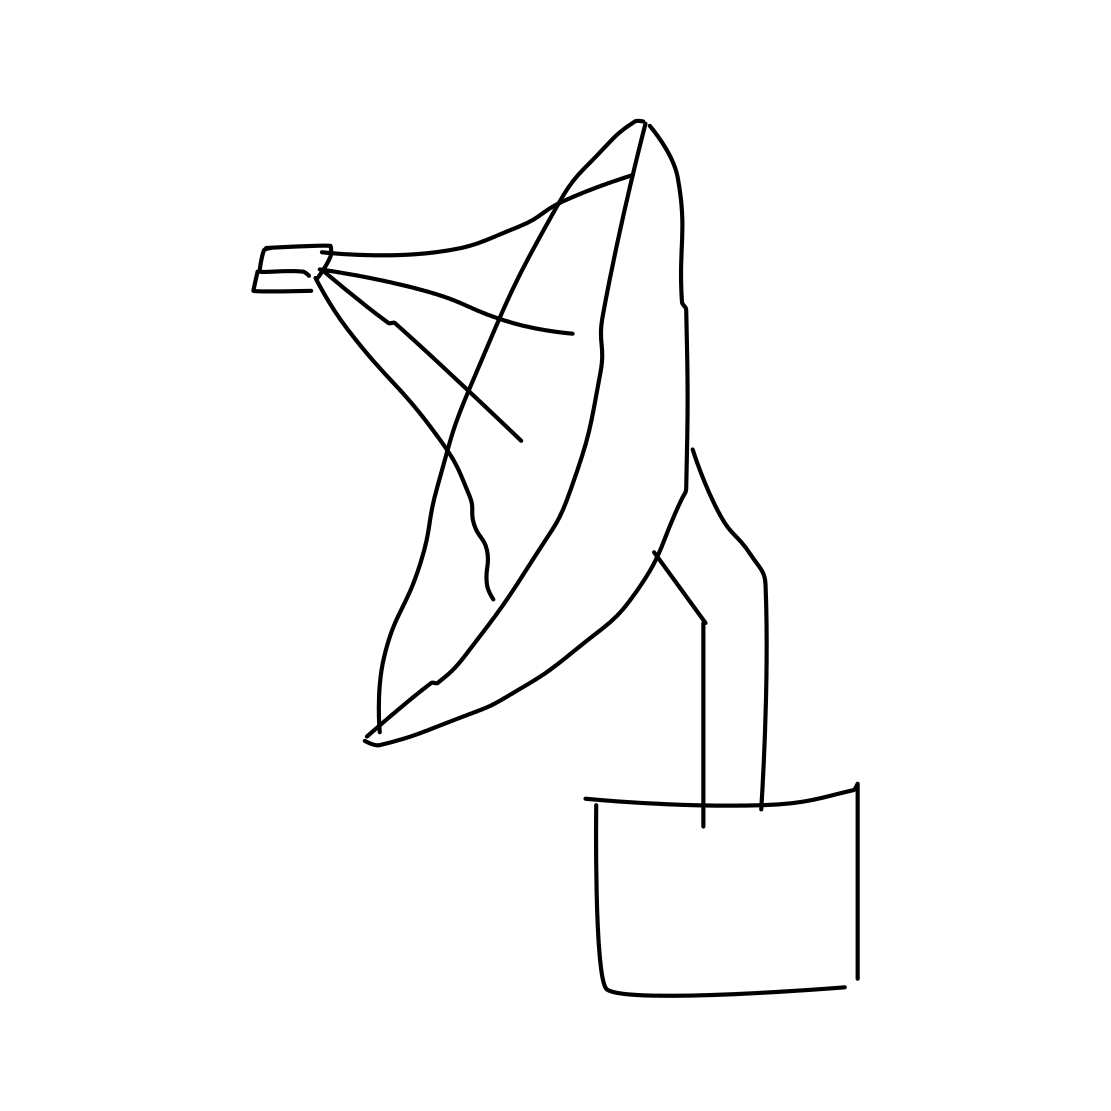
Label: satellite dish